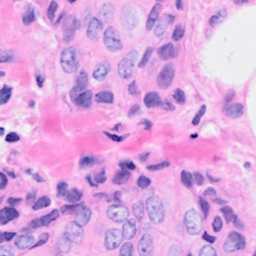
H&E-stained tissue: Breast